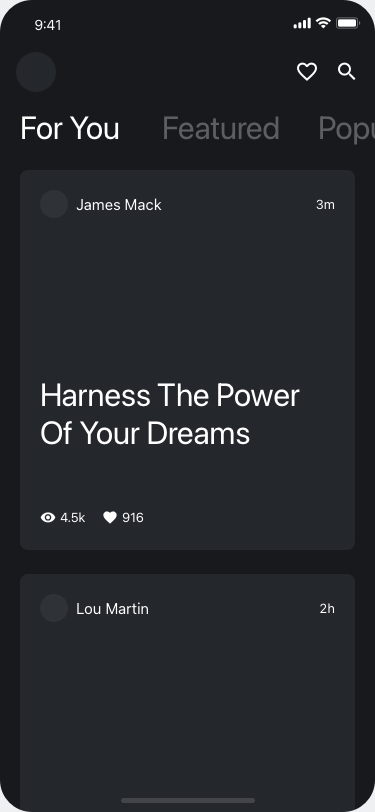
Text in this UI design:
Lou Martin
2h
James Mack
3m
4.5k
916
Harness The Power Of Your Dreams
For You
Featured
Popular